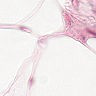
Metastatic tissue present: no